Question: I am developing a game in java just for fun. It is a ball brick breaking game of some sort.

Here is a level, when the ball hits one of the Orange bricks I would like to create a chain reaction to explode all other bricks that are NOT gray(unbreakable) and are within reach of the brick being exploded.
So it would clear out everything in this level without the gray bricks.
I am thinking I should ask the brick that is being exploded for other bricks to the LEFT, RIGHT, UP, and DOWN of that brick then start the same process with those cells.
---
//NOTE TO SELF: read up on Enums and List
When a explosive cell is hit with the ball it calls the explodeMyAdjecentCells();
//This is in the Cell class
'''
public void explodeMyAdjecentCells() {
exploded = true;
ballGame.breakCell(x, y, imageURL[thickness - 1][0]);
cellBlocks.explodeCell(getX() - getWidth(),getY());
cellBlocks.explodeCell(getX() + getWidth(),getY());
cellBlocks.explodeCell(getX(),getY() - getHeight());
cellBlocks.explodeCell(getX(),getY() + getHeight());
remove();
ballGame.playSound("src\ballgame\Sound\cellBrakes.wav", 100.0f, 0.0f, false, 0.0d);
}
'''
//This is the CellHandler->(CellBlocks)
'''
public void explodeCell(int _X, int _Y) {
for(int c = 0; c < cells.length; c++){
if(cells[c] != null && !cells[c].hasExploded()) {
if(cells[c].getX() == _X && cells[c].getY() == _Y) {
int type = cells[c].getThickness();
if(type != 7 && type != 6 && type != 2) {
cells[c].explodeMyAdjecentCells();
}
}
}
}
}
'''
It successfully removes my all adjacent cells,
But in the explodeMyAdjecentCells() method, I have this line of code
'''
ballGame.breakCell(x, y, imageURL[thickness - 1][0]);
'''
//
This line tells the ParticleHandler to create 25 small images(particles) of the exploded cell.
Tough all my cells are removed the particleHandler do not create particles for all the removed cells.
---
'''
private int particleCellsMax = 1500;
private int particleCellsMax = 2500;
'''
thx for all the help people, I will upload the source for creating the particles youst for fun if anyone needs it.
The source code for splitting image into parts was taken from:
<URL>
//Particle Handler
'''
public void breakCell(int _X, int _Y, String URL) {
File file = new File(URL);
try {
FileInputStream fis = new FileInputStream(file);
BufferedImage image = ImageIO.read(fis);
int rows = 5;
int colums = 5;
int parts = rows * colums;
int partWidth = image.getWidth() / colums;
int partHeight = image.getHeight() / rows;
int count = 0;
BufferedImage imgs[] = new BufferedImage[parts];
for(int x = 0; x < colums; x++) {
for(int y = 0; y < rows; y++) {
imgs[count] = new BufferedImage(partWidth, partHeight, image.getType());
Graphics2D g = imgs[count++].createGraphics();
g.drawImage(image, 0, 0, partWidth, partHeight, partWidth * y, partHeight * x, partWidth * y + partWidth, partHeight * x + partHeight, null);
g.dispose();
}
}
int numParts = imgs.length;
int c = 0;
for(int iy = 0; iy < rows; iy ++) {
for(int ix = 0; ix < colums; ix++) {
if(c < numParts) {
Image imagePart = Toolkit.getDefaultToolkit().createImage(imgs[c].getSource());
createCellPart(_X + ((image.getWidth() / colums) * ix), _Y + ((image.getHeight() / rows) * iy), c, imagePart);
c++;
} else {
break;
}
}
}
} catch(IOException io) {}
}
'''
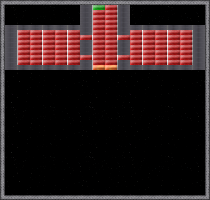
Answer: I would imagine a method that would recursively get all touching cells of a similar color.
Then you can operate on that list (of all touching blocks) pretty easily and break all the ones are haven't been broken.
Also note that your getAdjentCell() method has side effects (it does the breaking) which isn't very intuitive based on the name.
'''
// I agree with Matt that color (or type) should probably be an enum,
// or at least a class. int isn't very descriptive
public enum CellType { GRAY, RED, ORANGE }
public class Cell{
....
public final CellType type;
/**
* Recursively find all adjacent cells that have the same type as this one.
*/
public List<Cell> getTouchingSimilarCells() {
List<Cell> result = new ArrayList<Cell>();
result.add(this);
for (Cell c : getAdjecentCells()) {
if (c != null && c.type == this.type) {
result.addAll(c.getTouchingSimilarCells());
}
}
return result;
}
/**
* Get the 4 adjacent cells (above, below, left and right).<br/>
* NOTE: a cell may be null in the list if it does not exist.
*/
public List<Cell> getAdjecentCells() {
List<Cell> result = new ArrayList<Cell>();
result.add(cellBlock(this.getX() + 1, this.getY()));
result.add(cellBlock(this.getX() - 1, this.getY()));
result.add(cellBlock(this.getX(), this.getY() + 1));
result.add(cellBlock(this.getX(), this.getY() - 1));
return result;
}
}
'''